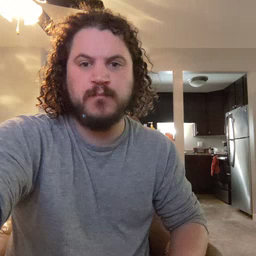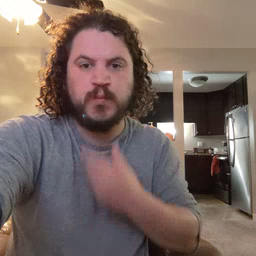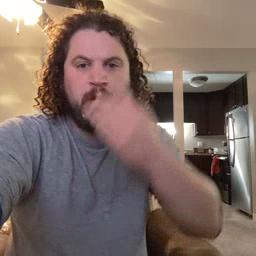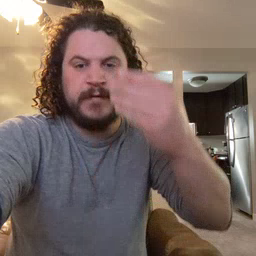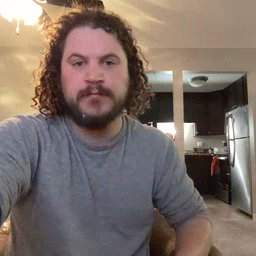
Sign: giraffe